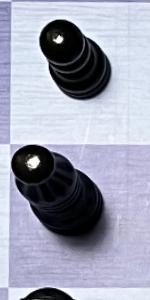
Label: Bishop_Black